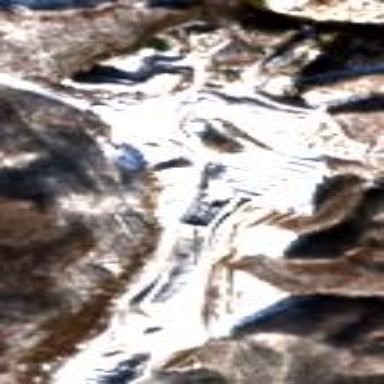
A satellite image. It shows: Quarry area.